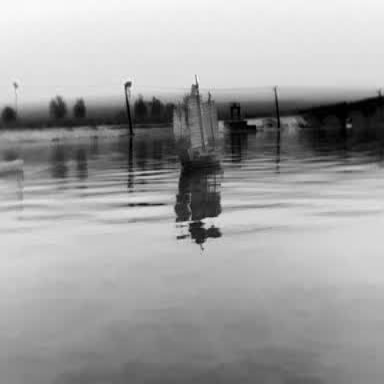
There is a sailboat in the infrared image.